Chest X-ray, AP view. Patient: 49 years old, sex M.
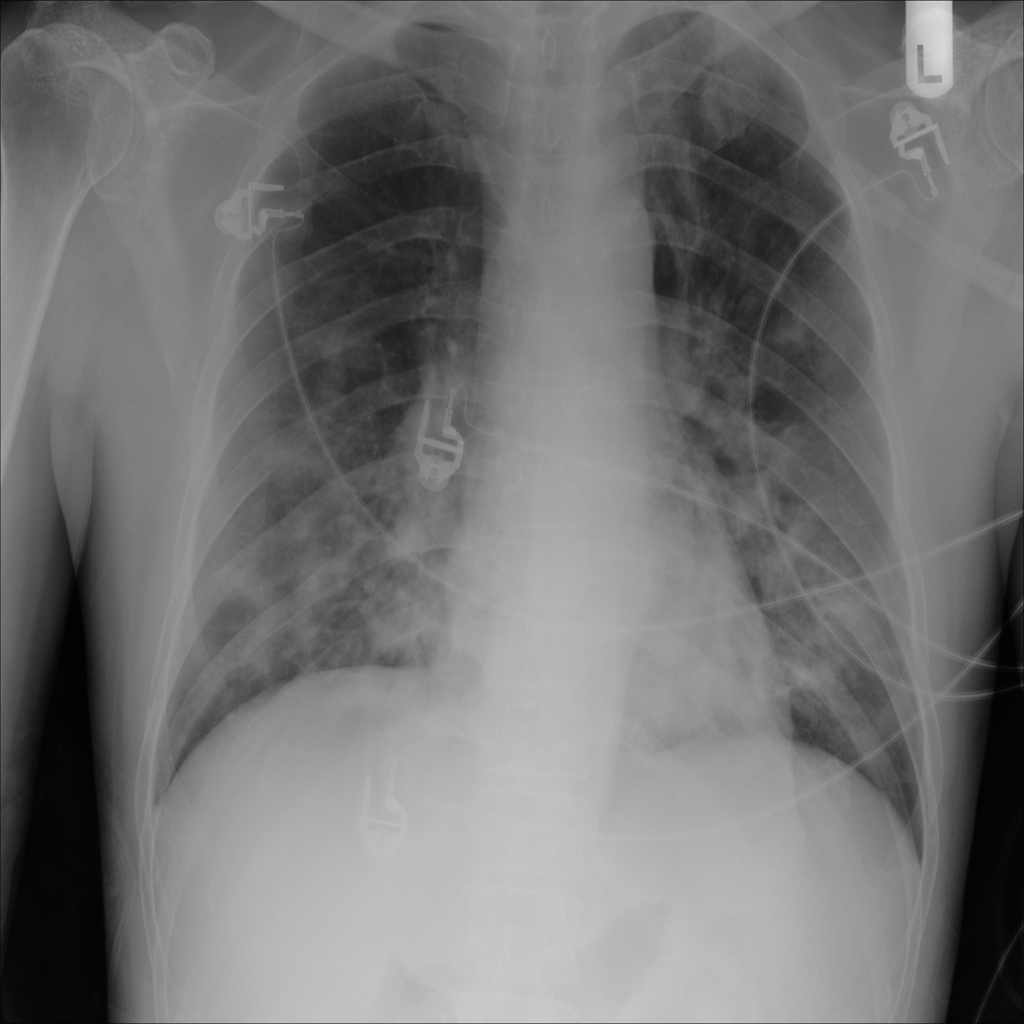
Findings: No Finding